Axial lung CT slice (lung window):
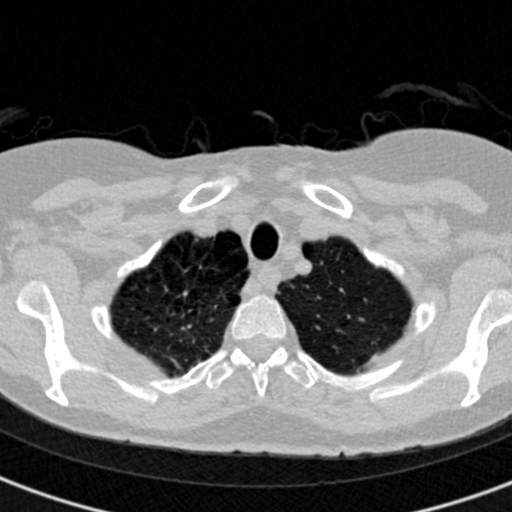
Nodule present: no